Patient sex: M
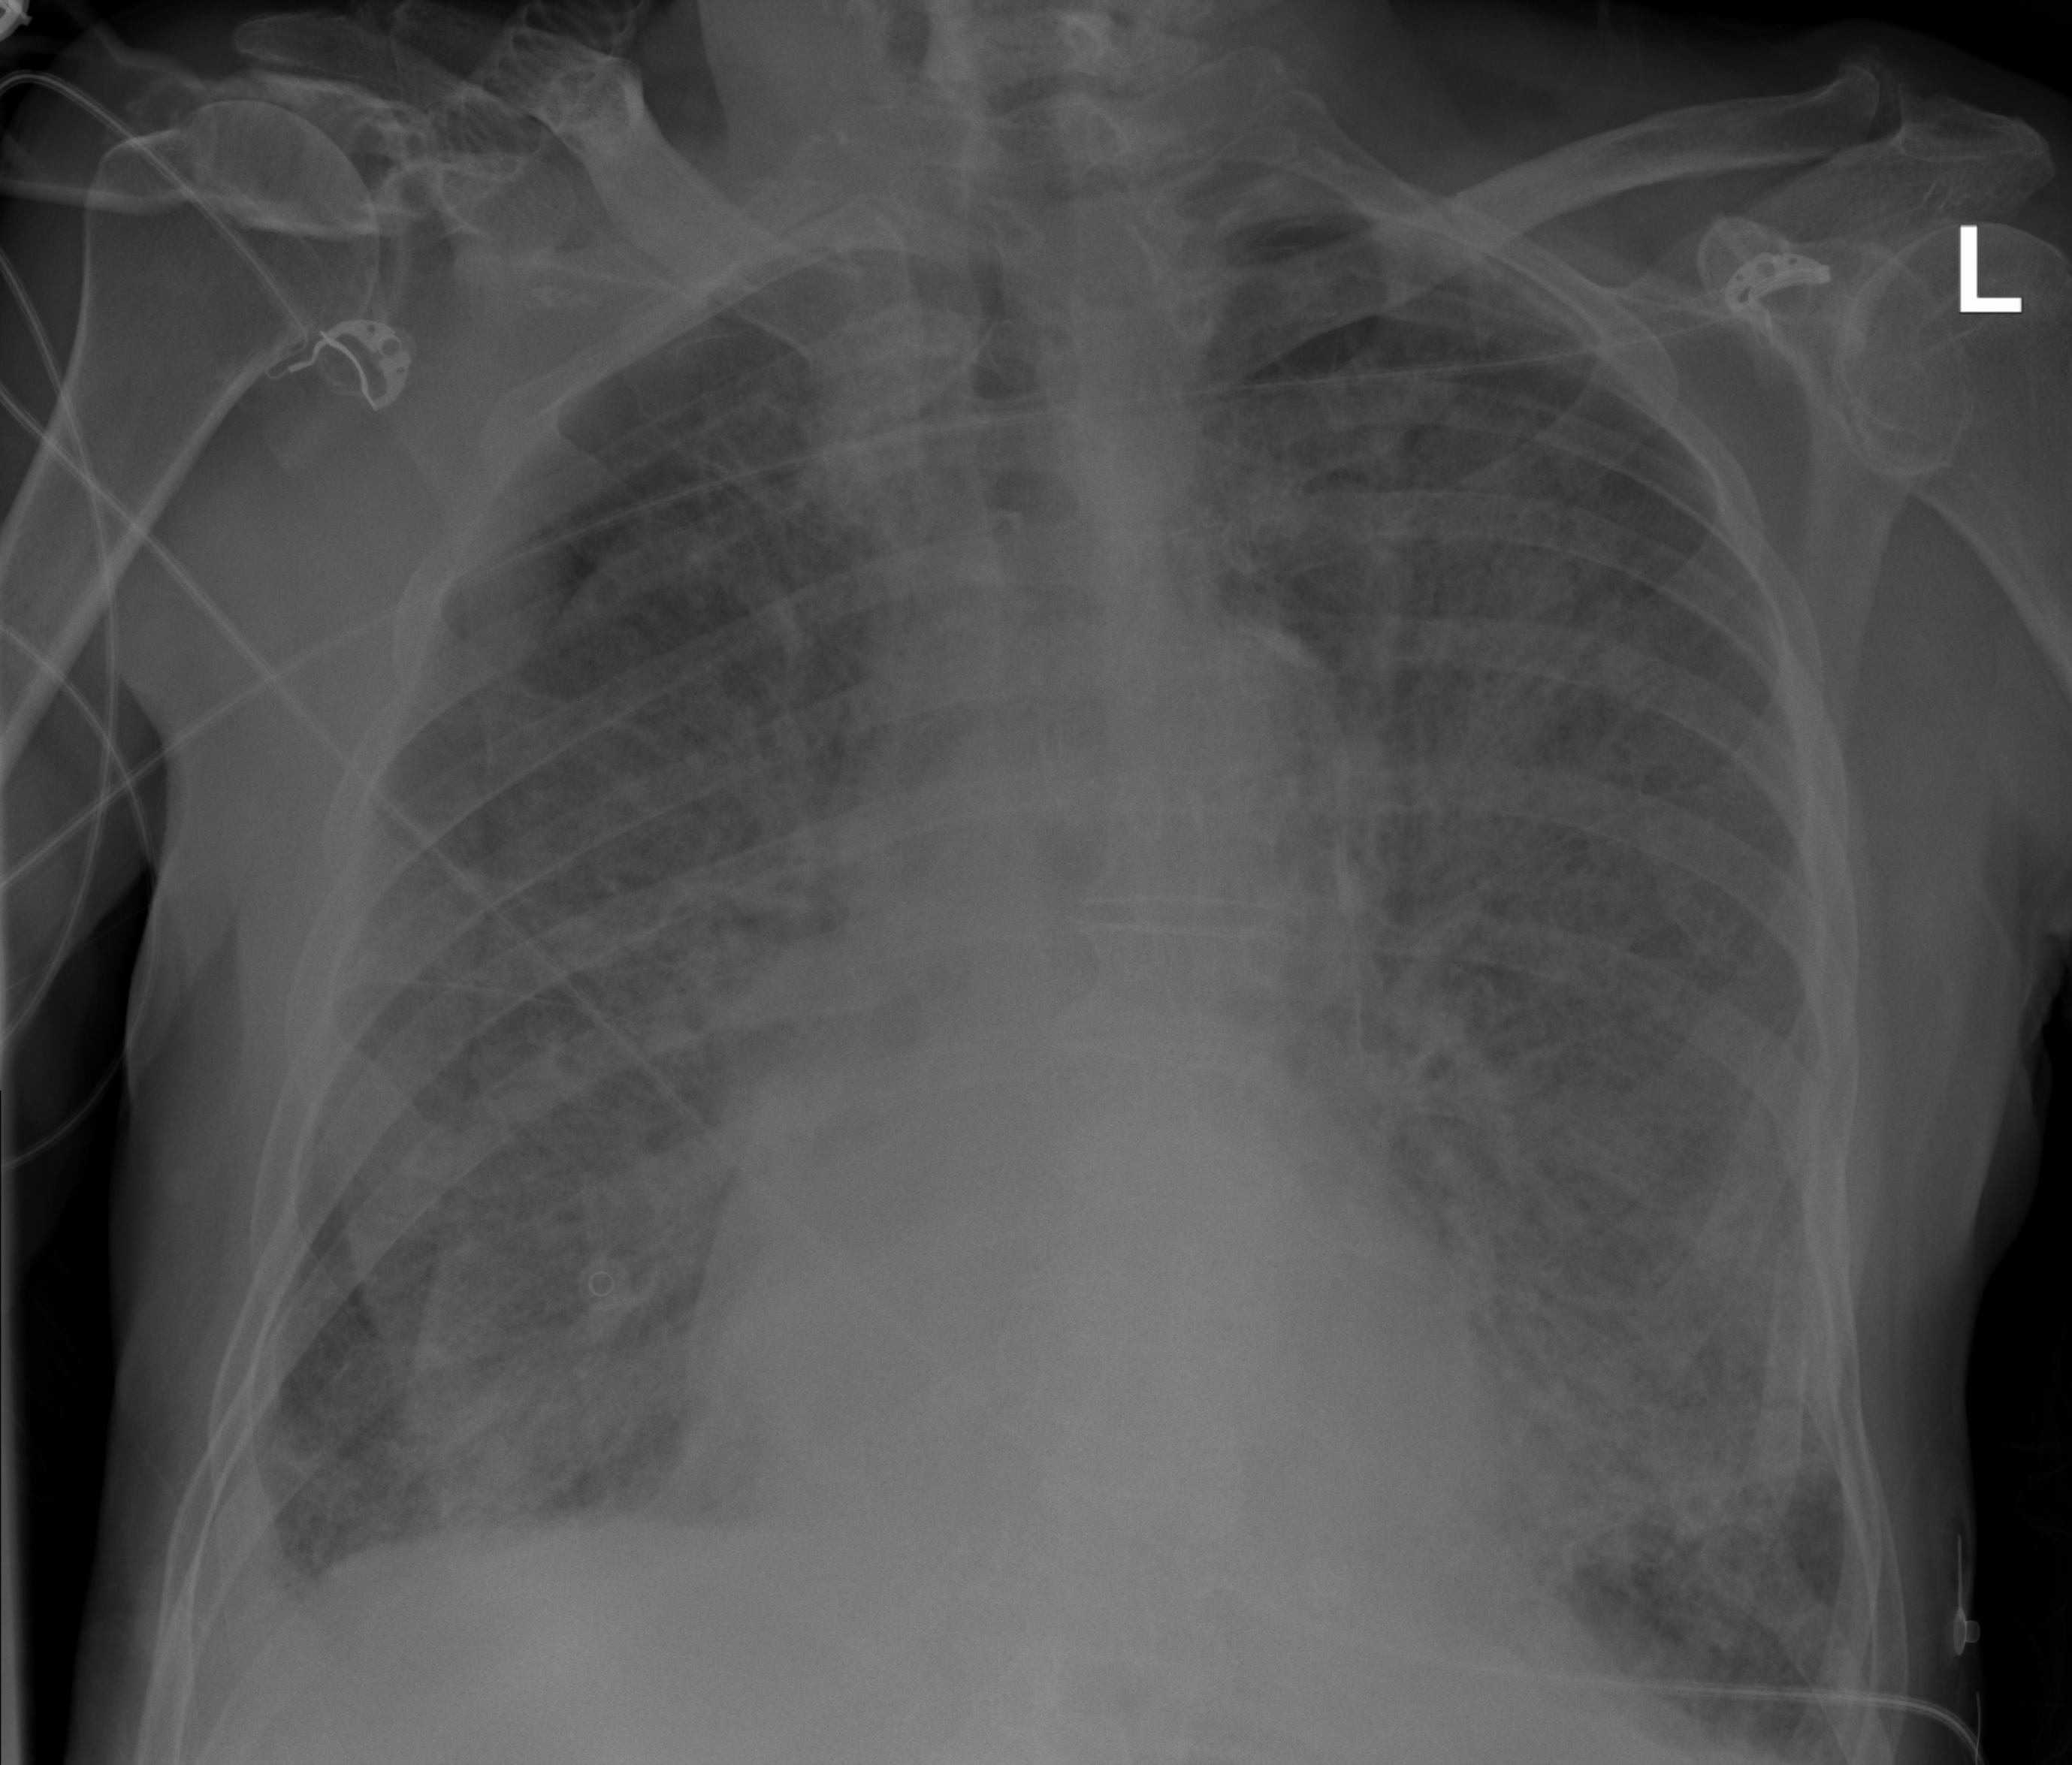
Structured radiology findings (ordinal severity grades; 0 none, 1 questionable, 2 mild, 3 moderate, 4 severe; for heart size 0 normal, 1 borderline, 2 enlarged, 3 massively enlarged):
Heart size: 1
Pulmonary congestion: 3
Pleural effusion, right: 2
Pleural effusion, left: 0
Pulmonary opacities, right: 4
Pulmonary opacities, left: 4
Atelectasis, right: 2
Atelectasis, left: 2